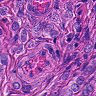
Metastatic tissue present: yes